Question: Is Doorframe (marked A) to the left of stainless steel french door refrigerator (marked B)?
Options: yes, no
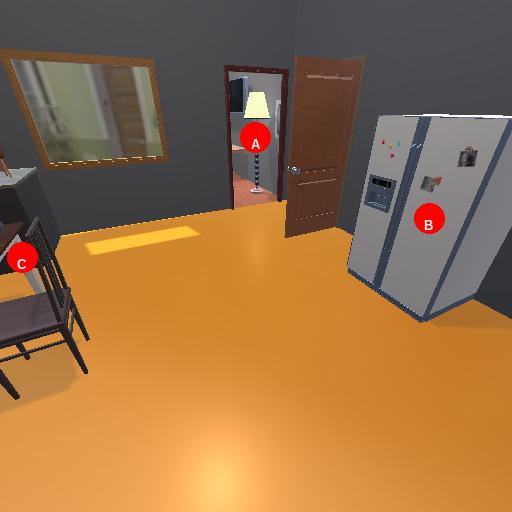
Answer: yes